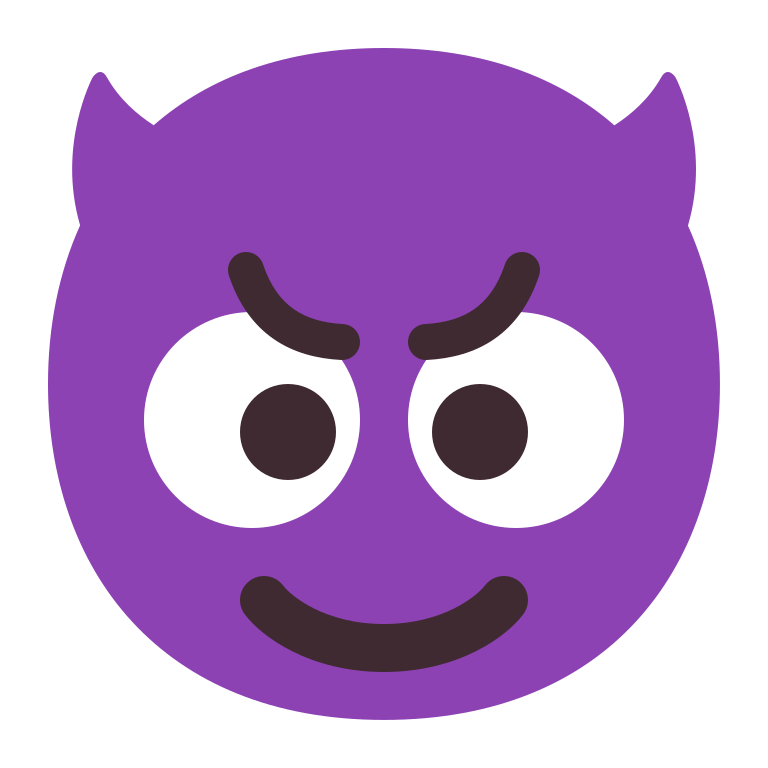
smiling face with horns flat